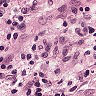
Metastatic tissue present: no